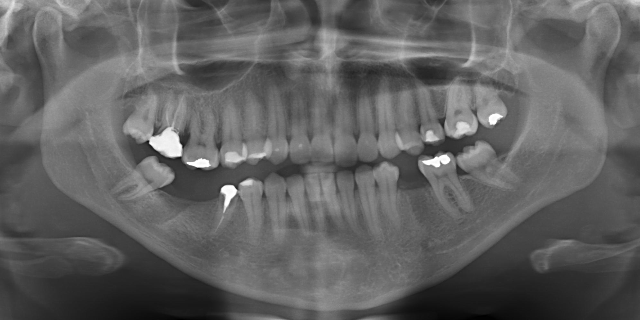
adult